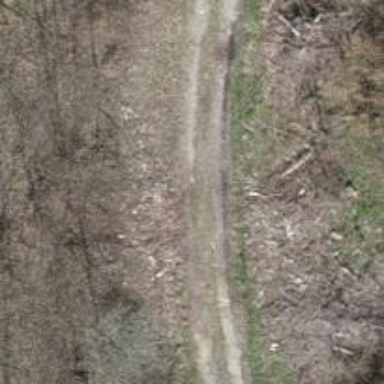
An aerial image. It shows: Gravel track with track type of grade3.